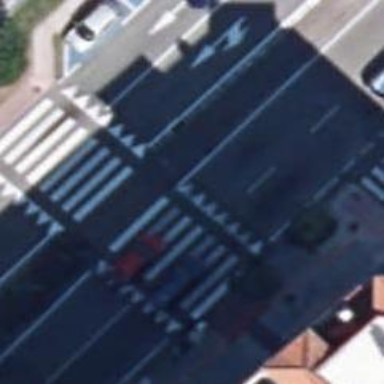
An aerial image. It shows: Marked road crossing.